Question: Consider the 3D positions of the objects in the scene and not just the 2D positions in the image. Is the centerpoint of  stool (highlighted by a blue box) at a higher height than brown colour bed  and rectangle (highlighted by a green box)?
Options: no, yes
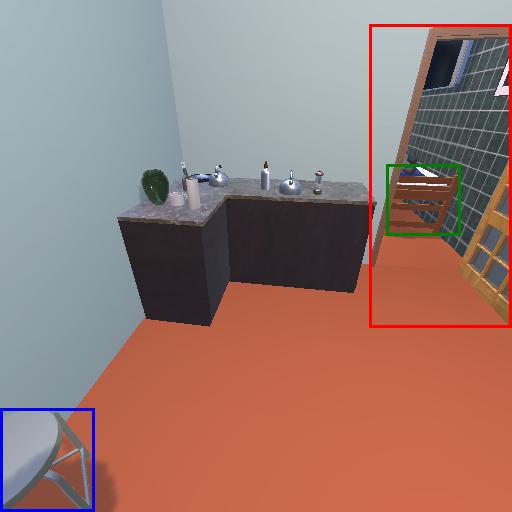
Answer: no